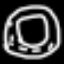
Label: donut